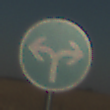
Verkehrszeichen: VorgeschriebeneFahrtrichtungRechtsOderLinks
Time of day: SunriseSunset
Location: Outdoor (Nature)
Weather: Clear
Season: NotSpecified
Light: Natural